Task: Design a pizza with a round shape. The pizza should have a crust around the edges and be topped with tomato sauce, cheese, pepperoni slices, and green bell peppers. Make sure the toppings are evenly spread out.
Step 374:
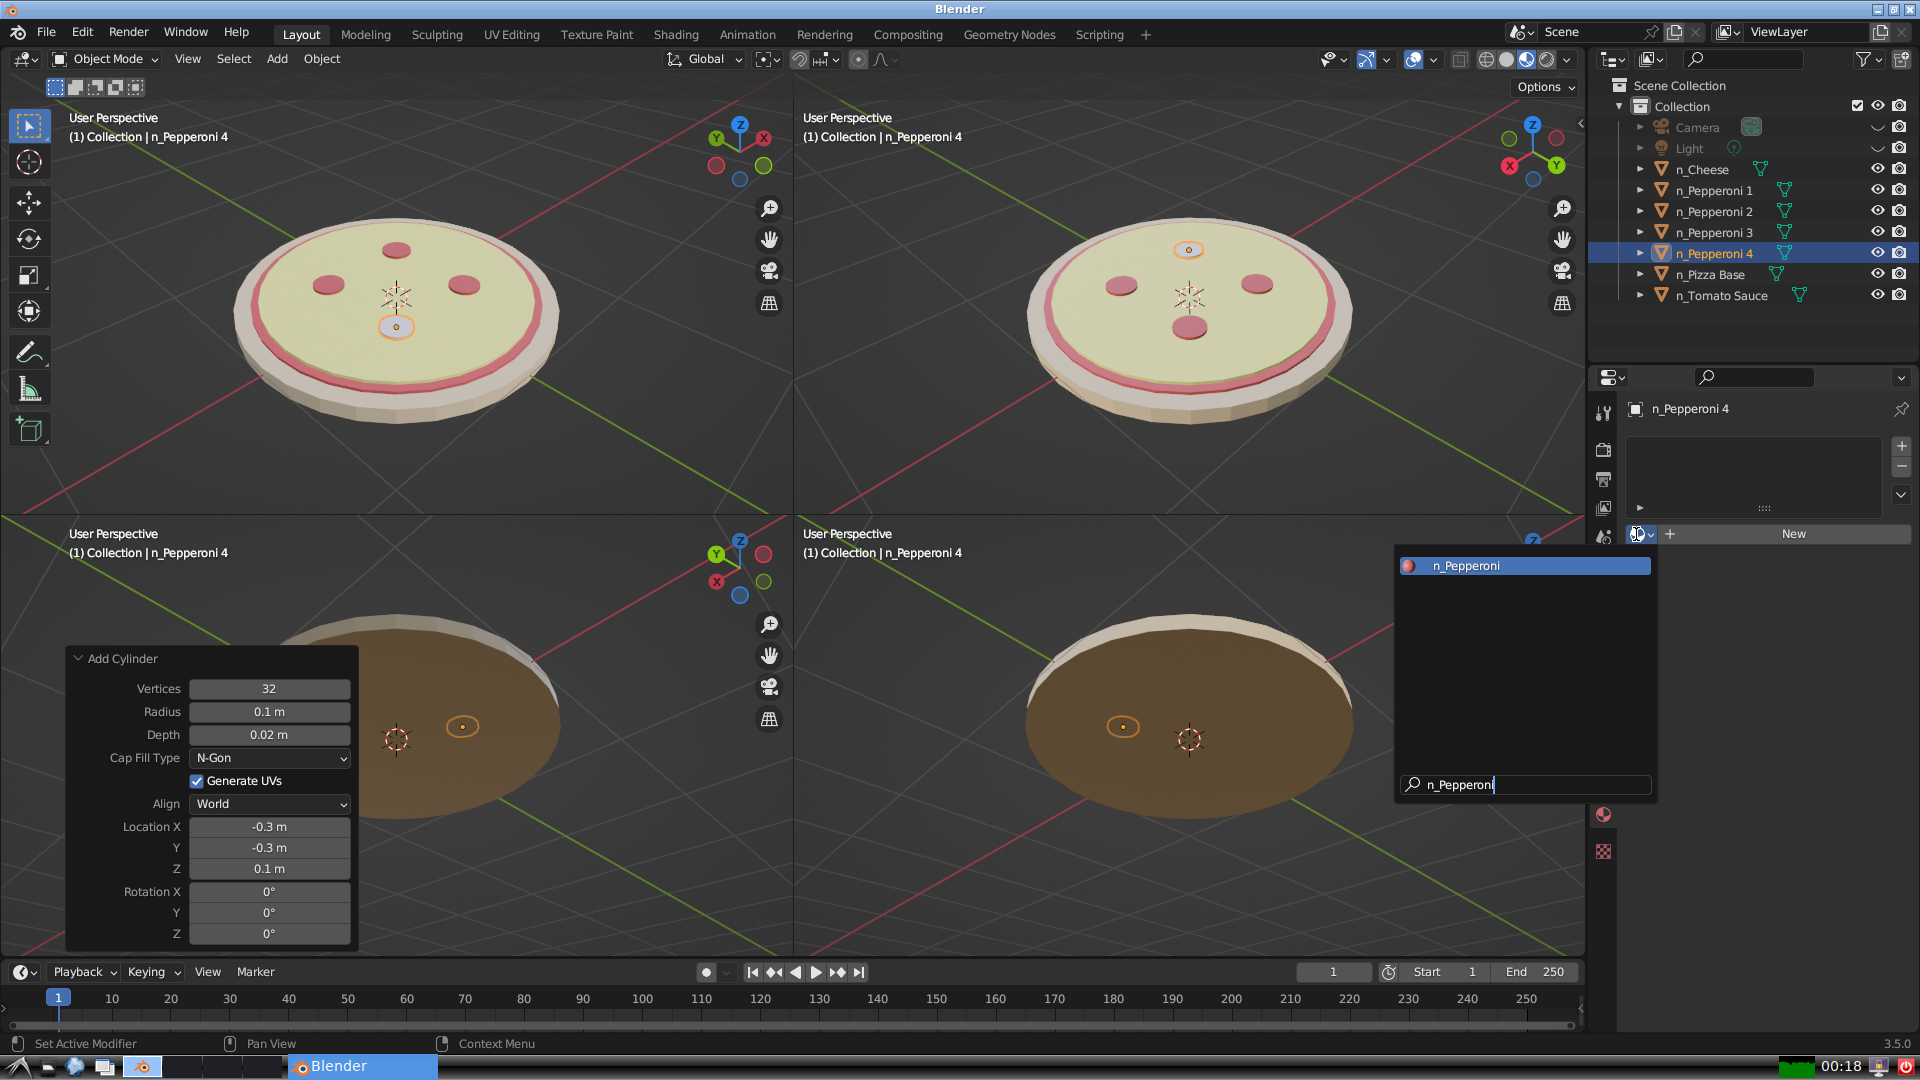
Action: {"key_press": ['Return']}